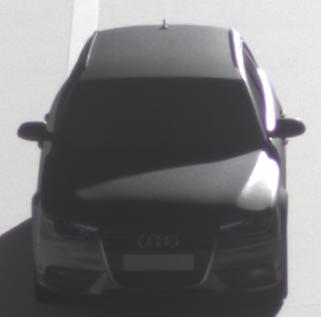
Make: Audi
Model: A4 Avant 1.8 TFSI
Detailed model: A4 (B8) Avant
Model produced from: 2012/02
Model produced until: 2015/04
Doors: 5
Color: gray
Road condition: dry road
Daytime: morning or afternoon
Contrast: high contrast